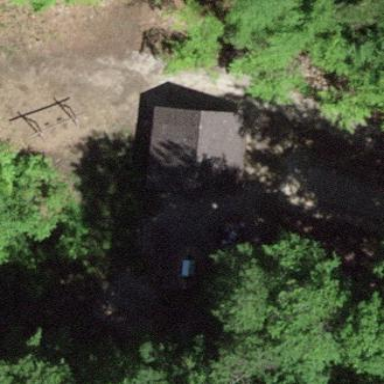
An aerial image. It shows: Cabin with gabled roof.